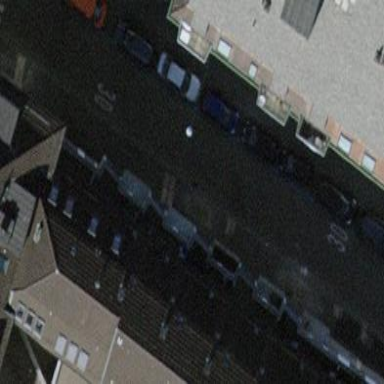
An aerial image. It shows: Parking lane.